Current action and preconditions to check: trajectory_clear

Your task: For each precondition in the list above, predict whether it will hold at this action.

Consider the current scene as observed from the mobile robot's camera, and analyze the predicted future states of all dynamic agents (e.g., people, animals, vehicles, or any moving entities) within the NEXT SECOND.

IMPORTANT: Only answer "very likely" if you are absolutely certain—based on strong, clear evidence—that a dynamic agent will violate the precondition in the predicted future state. Do NOT answer "very likely" for unlikely, ambiguous, or low-probability risks.

Ask yourself for each precondition: Is there a high probability, with clear and convincing evidence, that the predicted future states of any dynamic agent will interfere with the predicted future state of the currently executing action within the NEXT SECOND, causing that precondition to fail?

Assess the risk level based on these predictions. Use "likely" or "very likely" if motions create a clear risk of interference.

Use "neutral" or "improbable" if agents are nearby but their predicted paths are clearly diverging or non-conflicting.

Failure Risk Categories: "very improbable", "improbable", "neutral", "likely", "very likely"

Answer Format: Output ONLY the probability_of_failure value from these categories: "very improbable", "improbable", "neutral", "likely", "very likely"

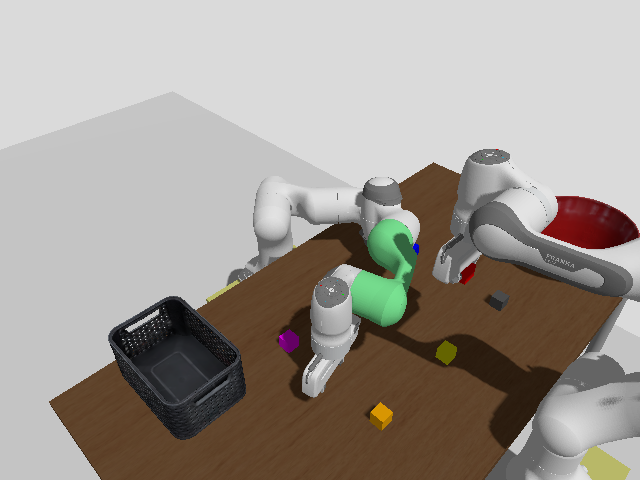

Answer: very improbable